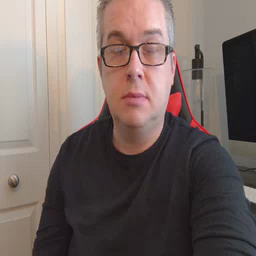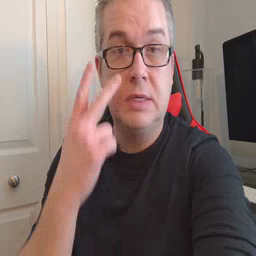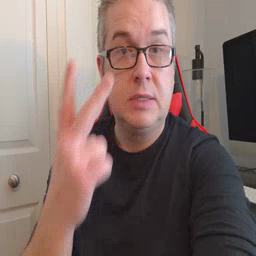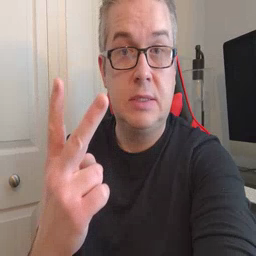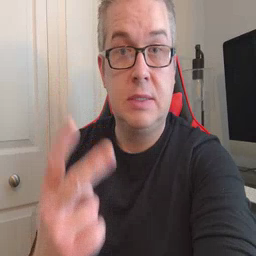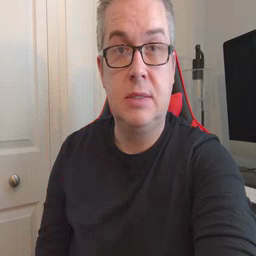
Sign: see